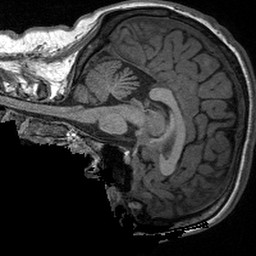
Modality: T1w
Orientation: sagittal
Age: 27
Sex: female